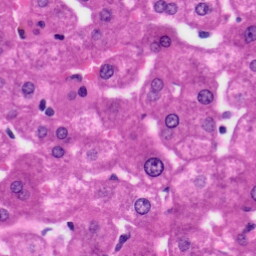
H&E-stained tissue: Liver